Question: Please help me understand what is this error that I'm getting:

lblTabCounter is a label coded in the aspx page while the lblc[index] is a collection of label created at runtime during page load.
Declaration outside of page load:
'''
Label[] lblc = new Label[10];
'''
Inside Page Load Event:
'''
for (int i = 0; i < 10; i++)
{
lblc[i] = new Label() { Text = (i + 1).ToString() };
this.Controls.Add(lblc[i]);
}
'''
Inside another event called NodeChanged:
'''
int TabCount = Convert.ToInt32(lblTabCounter.Text.ToString());
int TabIndex = Convert.ToInt32(lblTabCounterIndex.Text.ToString());
if(TabCount <= 10)
{
divcont.Visible = true;
string tabName = getURLName(uRL);
MenuItem myItem = new MenuItem(tabName, TabIndex.ToString());
Menu1.Items.AddAt(TabIndex, myItem);
//f1.Attributes["src"] = url;
f1.Attributes.Add("src", lblURL.Text.ToString());
MultiView1.ActiveViewIndex = TabIndex;
lblc[TabCount].Text = lblTabCounter.Text;
lblc[TabCount + 1].Text = lblURL.Text;
TabCount++;
TabIndex++;
lblTabCounter.Text = TabCount.ToString();
lblTabCounterIndex.Text = TabIndex.ToString();
tvPermissions.ExpandAll();
//tvPermissions.CollapseAll();
int i = ctr;
}
'''
Note: This are all inside site.master.
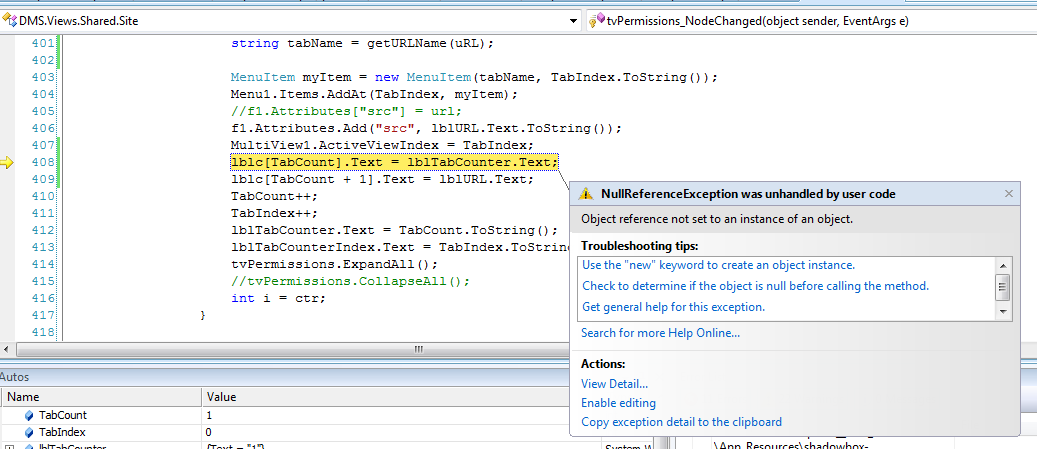
Answer: The problem is your web page is refreshing and losing the state of the labels.
'''
Label[] lblc = new Label[10];
protected void Page_Load(object sender, EventArgs e)
{
for (int i = 0; i < 10; i++)
{
lblc[i] = new Label();
this.Controls.Add(lblc[i]);
if (Session["lblc" + i.ToString()] == null)
Session["lblc" + i.ToString()] = lblc[i].Text = (i + 1).ToString();
else
lblc[i].Text = (string)Session["lblc" + i.ToString()];
}
'''
Then when you want to set a label you use the following (when the page is not being refreshed by the event)
'''
lblc[4].Text = "cool";
Session["lblc4"] = "cool";
'''
However because your click event is refreshing the page it loses contact with the lblc so you only set the Session so upon refresh you will see your new Label. (when the page is being refreshed by the event)
'''
Session["lblc4"] = "cool";
'''
The page is in the process of refreshing as a result of your particular event so the label disappears but the session state remains so when you set the session upon refresh the code grabs the session instead of setting it to the default number.
Rather than change the text of the label when it refreshes you are actually generating the new label with the session string you set.
Also make sure you have '<sessionState mode="InProc" />' in your Web.config file under '<system.web>'
Please read more on Session States here <URL>